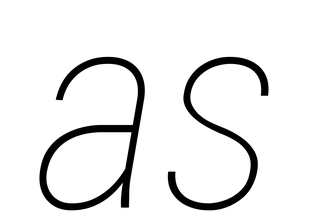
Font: Roboto-Italic_Condensed_Thin_Italic